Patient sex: M
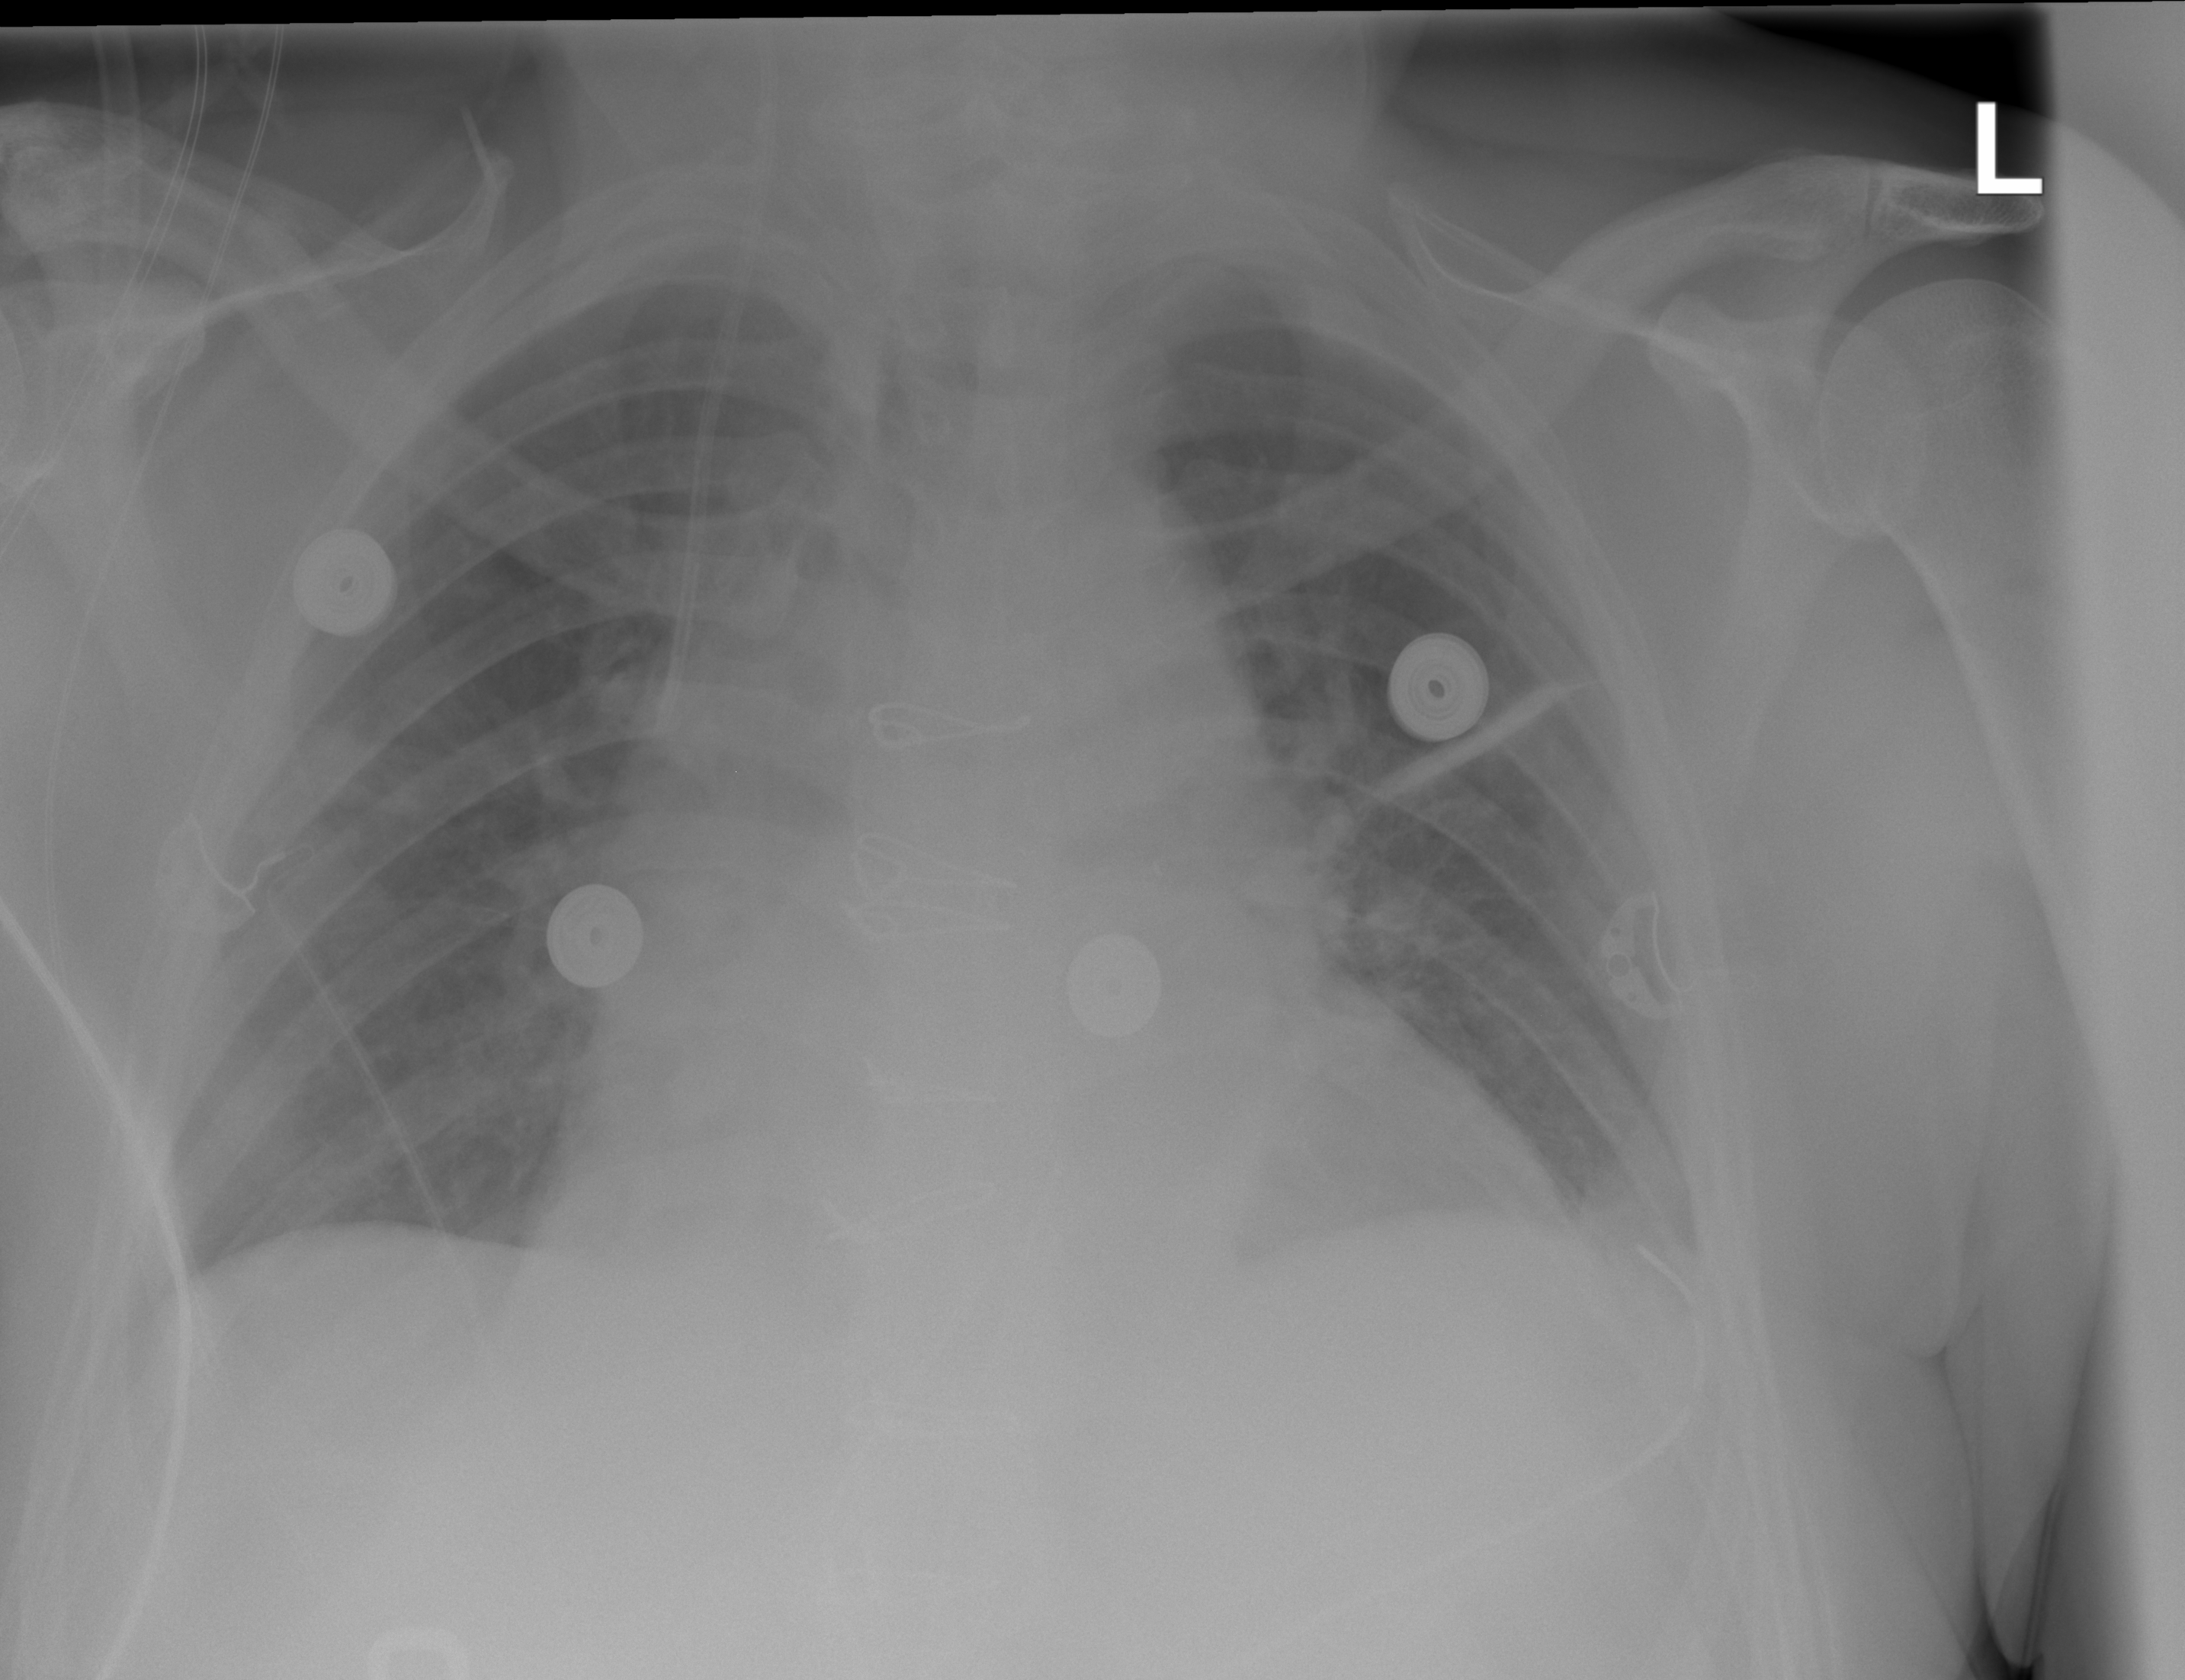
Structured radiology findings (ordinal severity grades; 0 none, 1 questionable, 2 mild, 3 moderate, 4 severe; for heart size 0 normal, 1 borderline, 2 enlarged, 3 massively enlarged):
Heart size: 2
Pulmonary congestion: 2
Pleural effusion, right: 2
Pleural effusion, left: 2
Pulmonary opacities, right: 0
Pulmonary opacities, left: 0
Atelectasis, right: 0
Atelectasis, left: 2